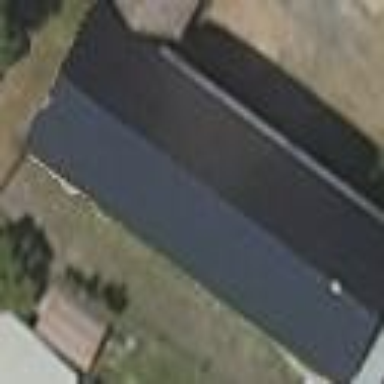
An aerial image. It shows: Shed building with gabled roof oriented along its length.